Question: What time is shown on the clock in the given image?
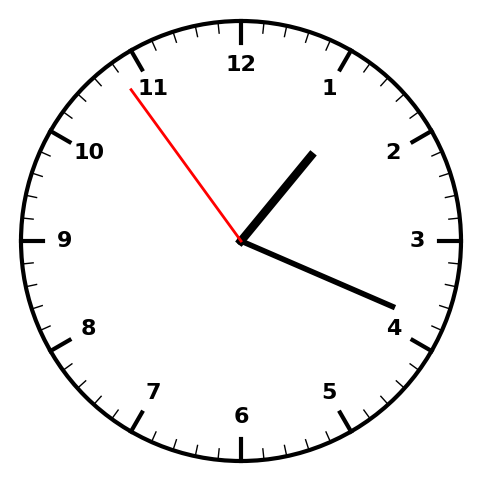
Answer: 01:18:54